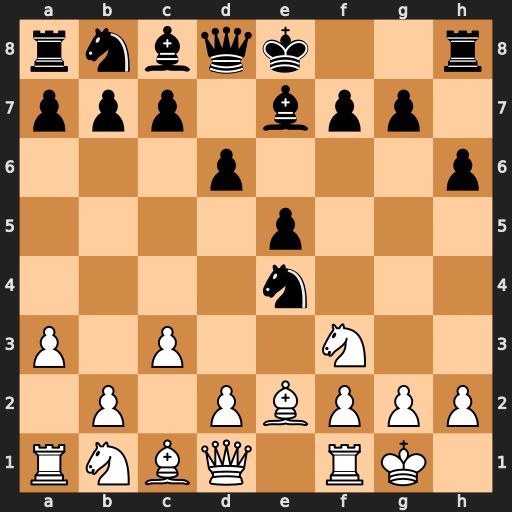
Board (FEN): rnbqk2r/ppp1bpp1/3p3p/4p3/4n3/P1P2N2/1P1PBPPP/RNBQ1RK1
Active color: w
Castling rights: kq
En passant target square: -
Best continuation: Qa4+ Nc6 Qxe4